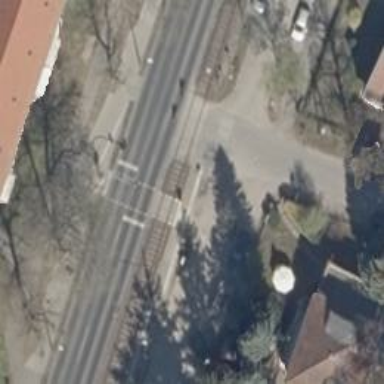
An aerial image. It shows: Railway crossing with traffic signals.